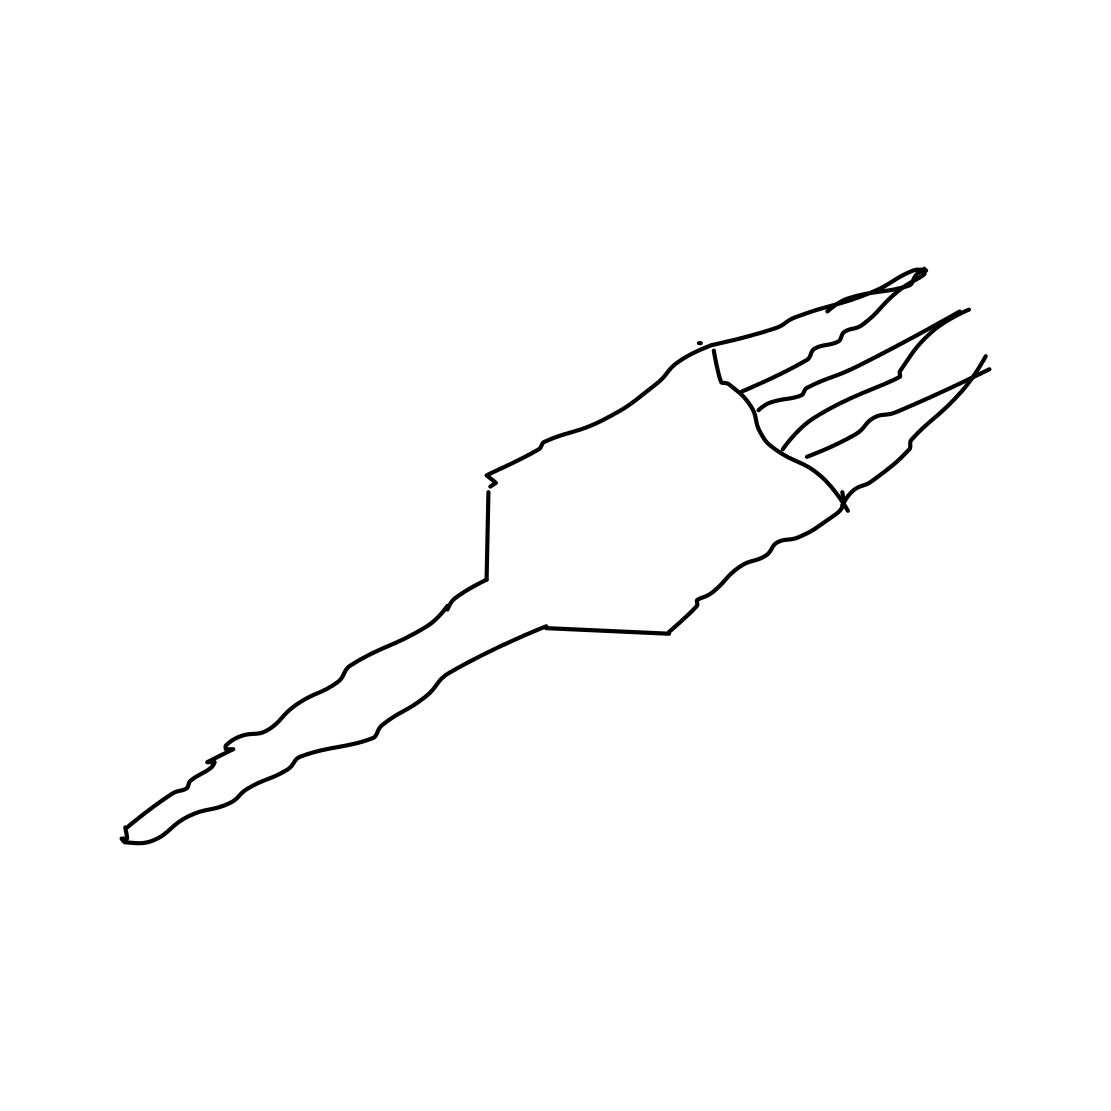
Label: fork